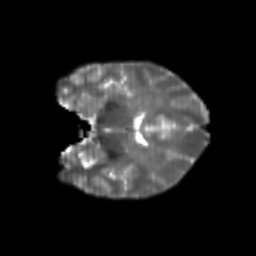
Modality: T2w
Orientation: coronal
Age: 21
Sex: female
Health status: healthy
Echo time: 0.074 s